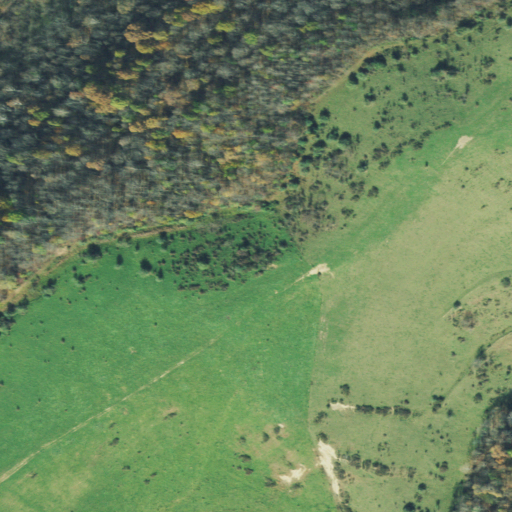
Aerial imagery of ridge(s) in Ohio named Barnes Ridge containing pasture, deciduous forest, mixed forest, and open development